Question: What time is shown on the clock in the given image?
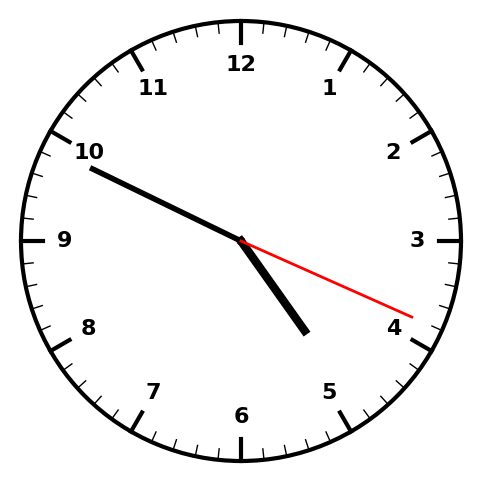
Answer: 04:49:19